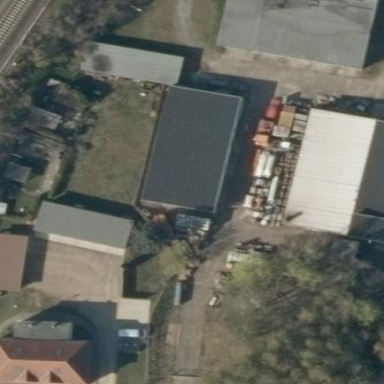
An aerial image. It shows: Building marked by its construction works.